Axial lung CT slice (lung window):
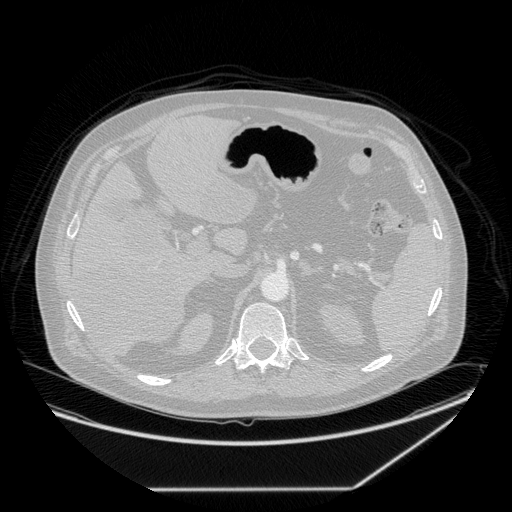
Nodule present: no